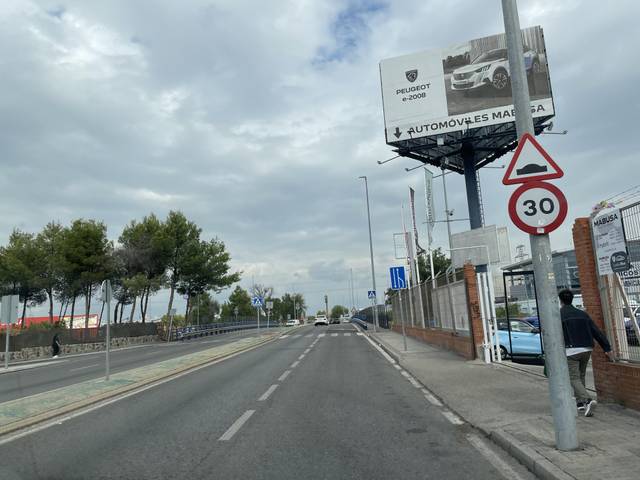
Region: Spain
Coordinates: 40.354, -3.829